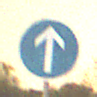
Verkehrszeichen: VorgeschriebeneFahrtrichtungGeradeaus
Umgebung: Outdoor, Nature
Tageszeit: Night
Wetter: Clear
Licht: Natural
Jahreszeit: NotSpecified
Kontrast: LowContrast